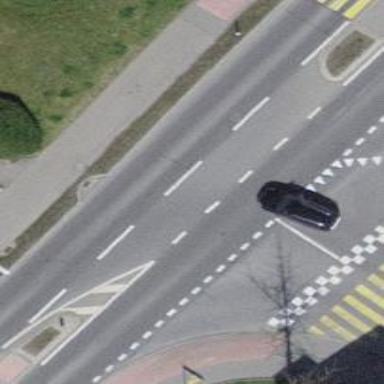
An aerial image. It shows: Primary highway with separate sidewalks on both sides.